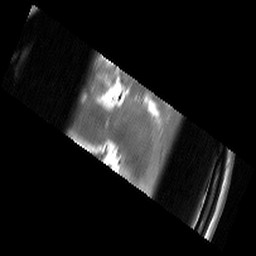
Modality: T2w
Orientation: sagittal
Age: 20
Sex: male
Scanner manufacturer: siemens
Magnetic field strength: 3 T
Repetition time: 8.3 s
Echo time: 0.064 s